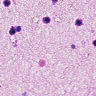
Metastatic tissue present: no